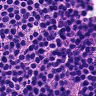
Metastatic tissue present: no